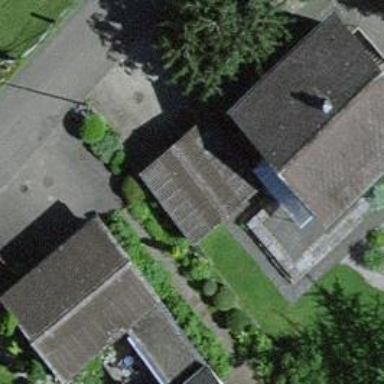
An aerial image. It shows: Garage building.